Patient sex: F
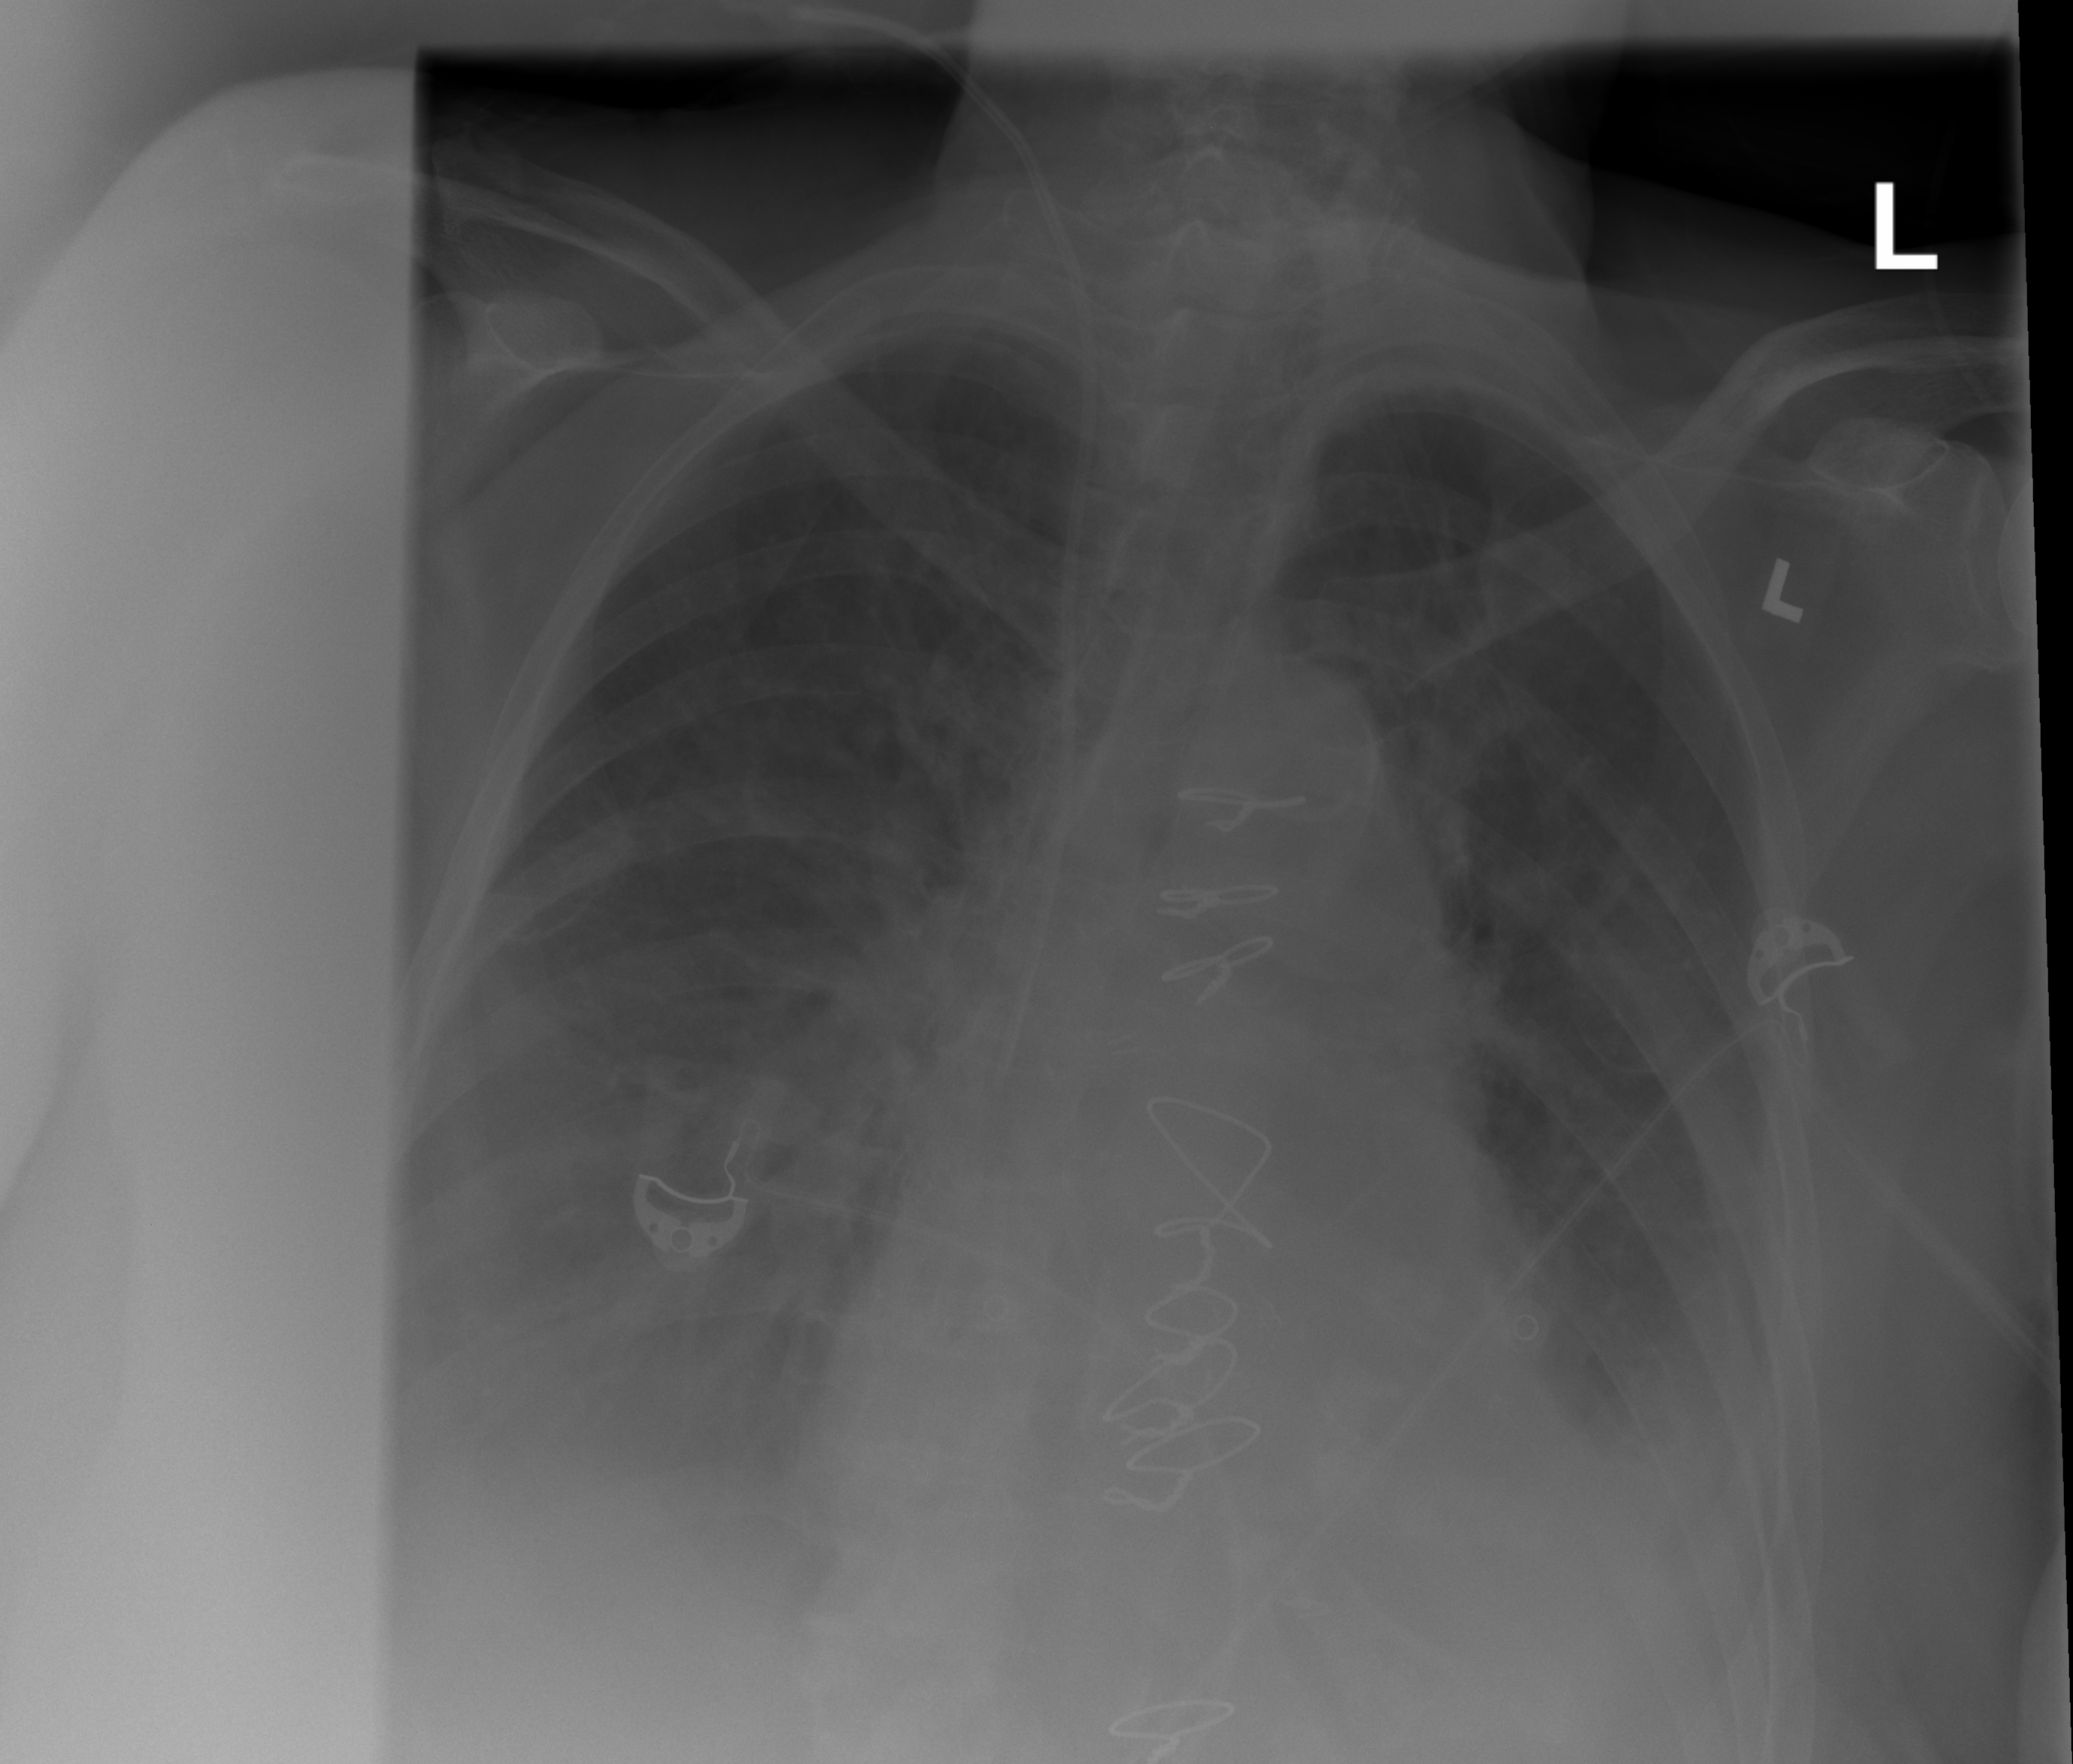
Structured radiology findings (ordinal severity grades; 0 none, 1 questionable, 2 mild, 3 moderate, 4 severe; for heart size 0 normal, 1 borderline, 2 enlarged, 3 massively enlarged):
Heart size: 0
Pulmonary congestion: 2
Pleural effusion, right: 2
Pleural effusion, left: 2
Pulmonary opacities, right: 2
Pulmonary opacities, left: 2
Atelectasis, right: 2
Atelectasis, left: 2